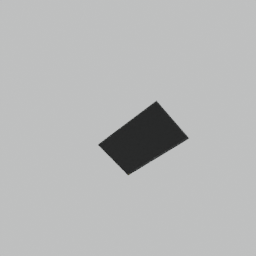
Label: electronics